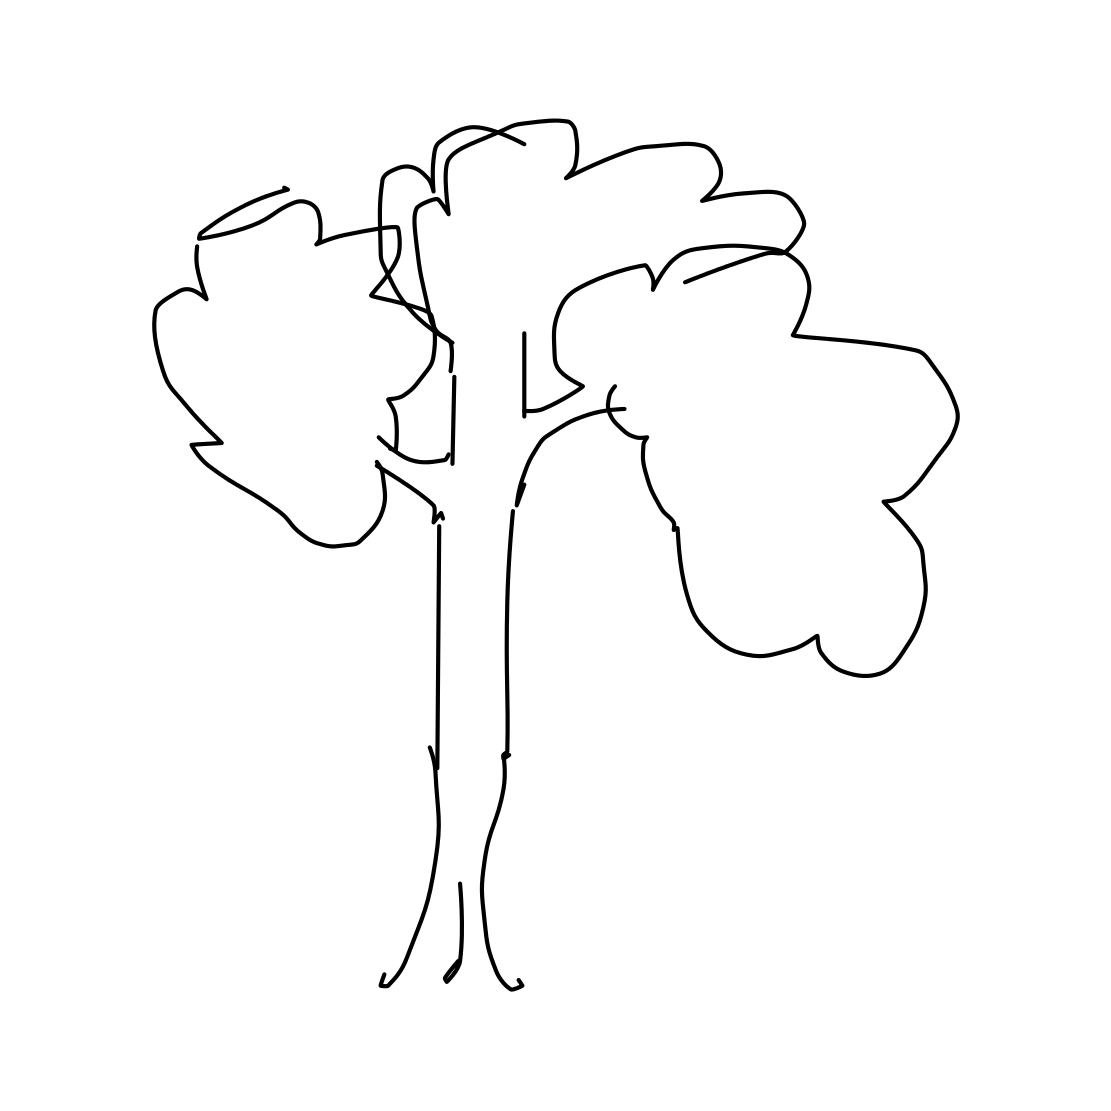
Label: tree